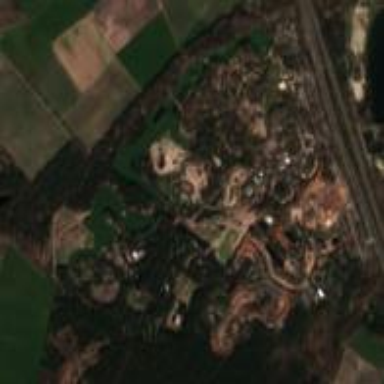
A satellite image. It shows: Park with safari park zoo surrounded by fence.